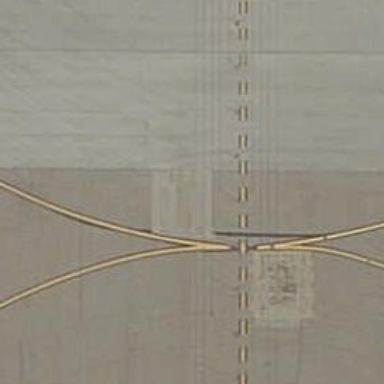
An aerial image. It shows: View of taxiway at the airport.